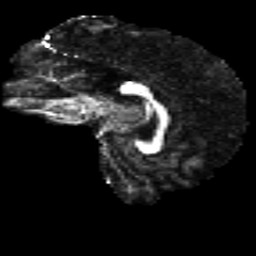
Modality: FA
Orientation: sagittal
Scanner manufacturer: siemens
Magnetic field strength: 3 T
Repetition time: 4.16 s
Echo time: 0.0806 s